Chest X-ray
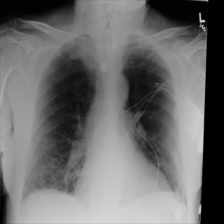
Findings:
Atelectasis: negative
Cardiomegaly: negative
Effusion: negative
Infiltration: negative
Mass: negative
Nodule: negative
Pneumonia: negative
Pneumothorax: negative
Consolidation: negative
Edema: negative
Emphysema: negative
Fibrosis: negative
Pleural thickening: negative
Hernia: negative